Aerial crown-view tile of a tropical tree (Barro Colorado Island, Panama), acquired 20250414:
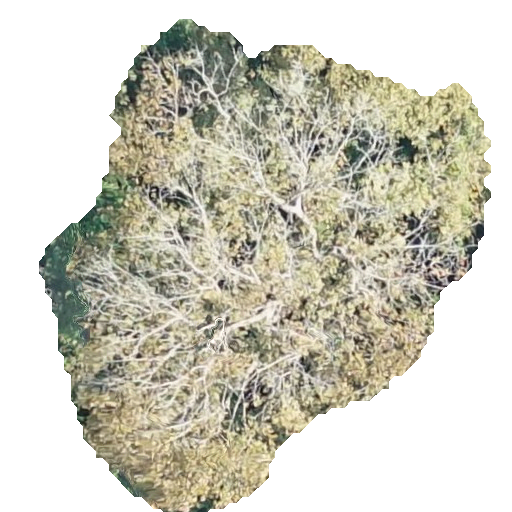
Species: Dipteryx oleifera
GBIF accepted scientific name: Dipteryx oleifera
Crown area: 217.21 m²